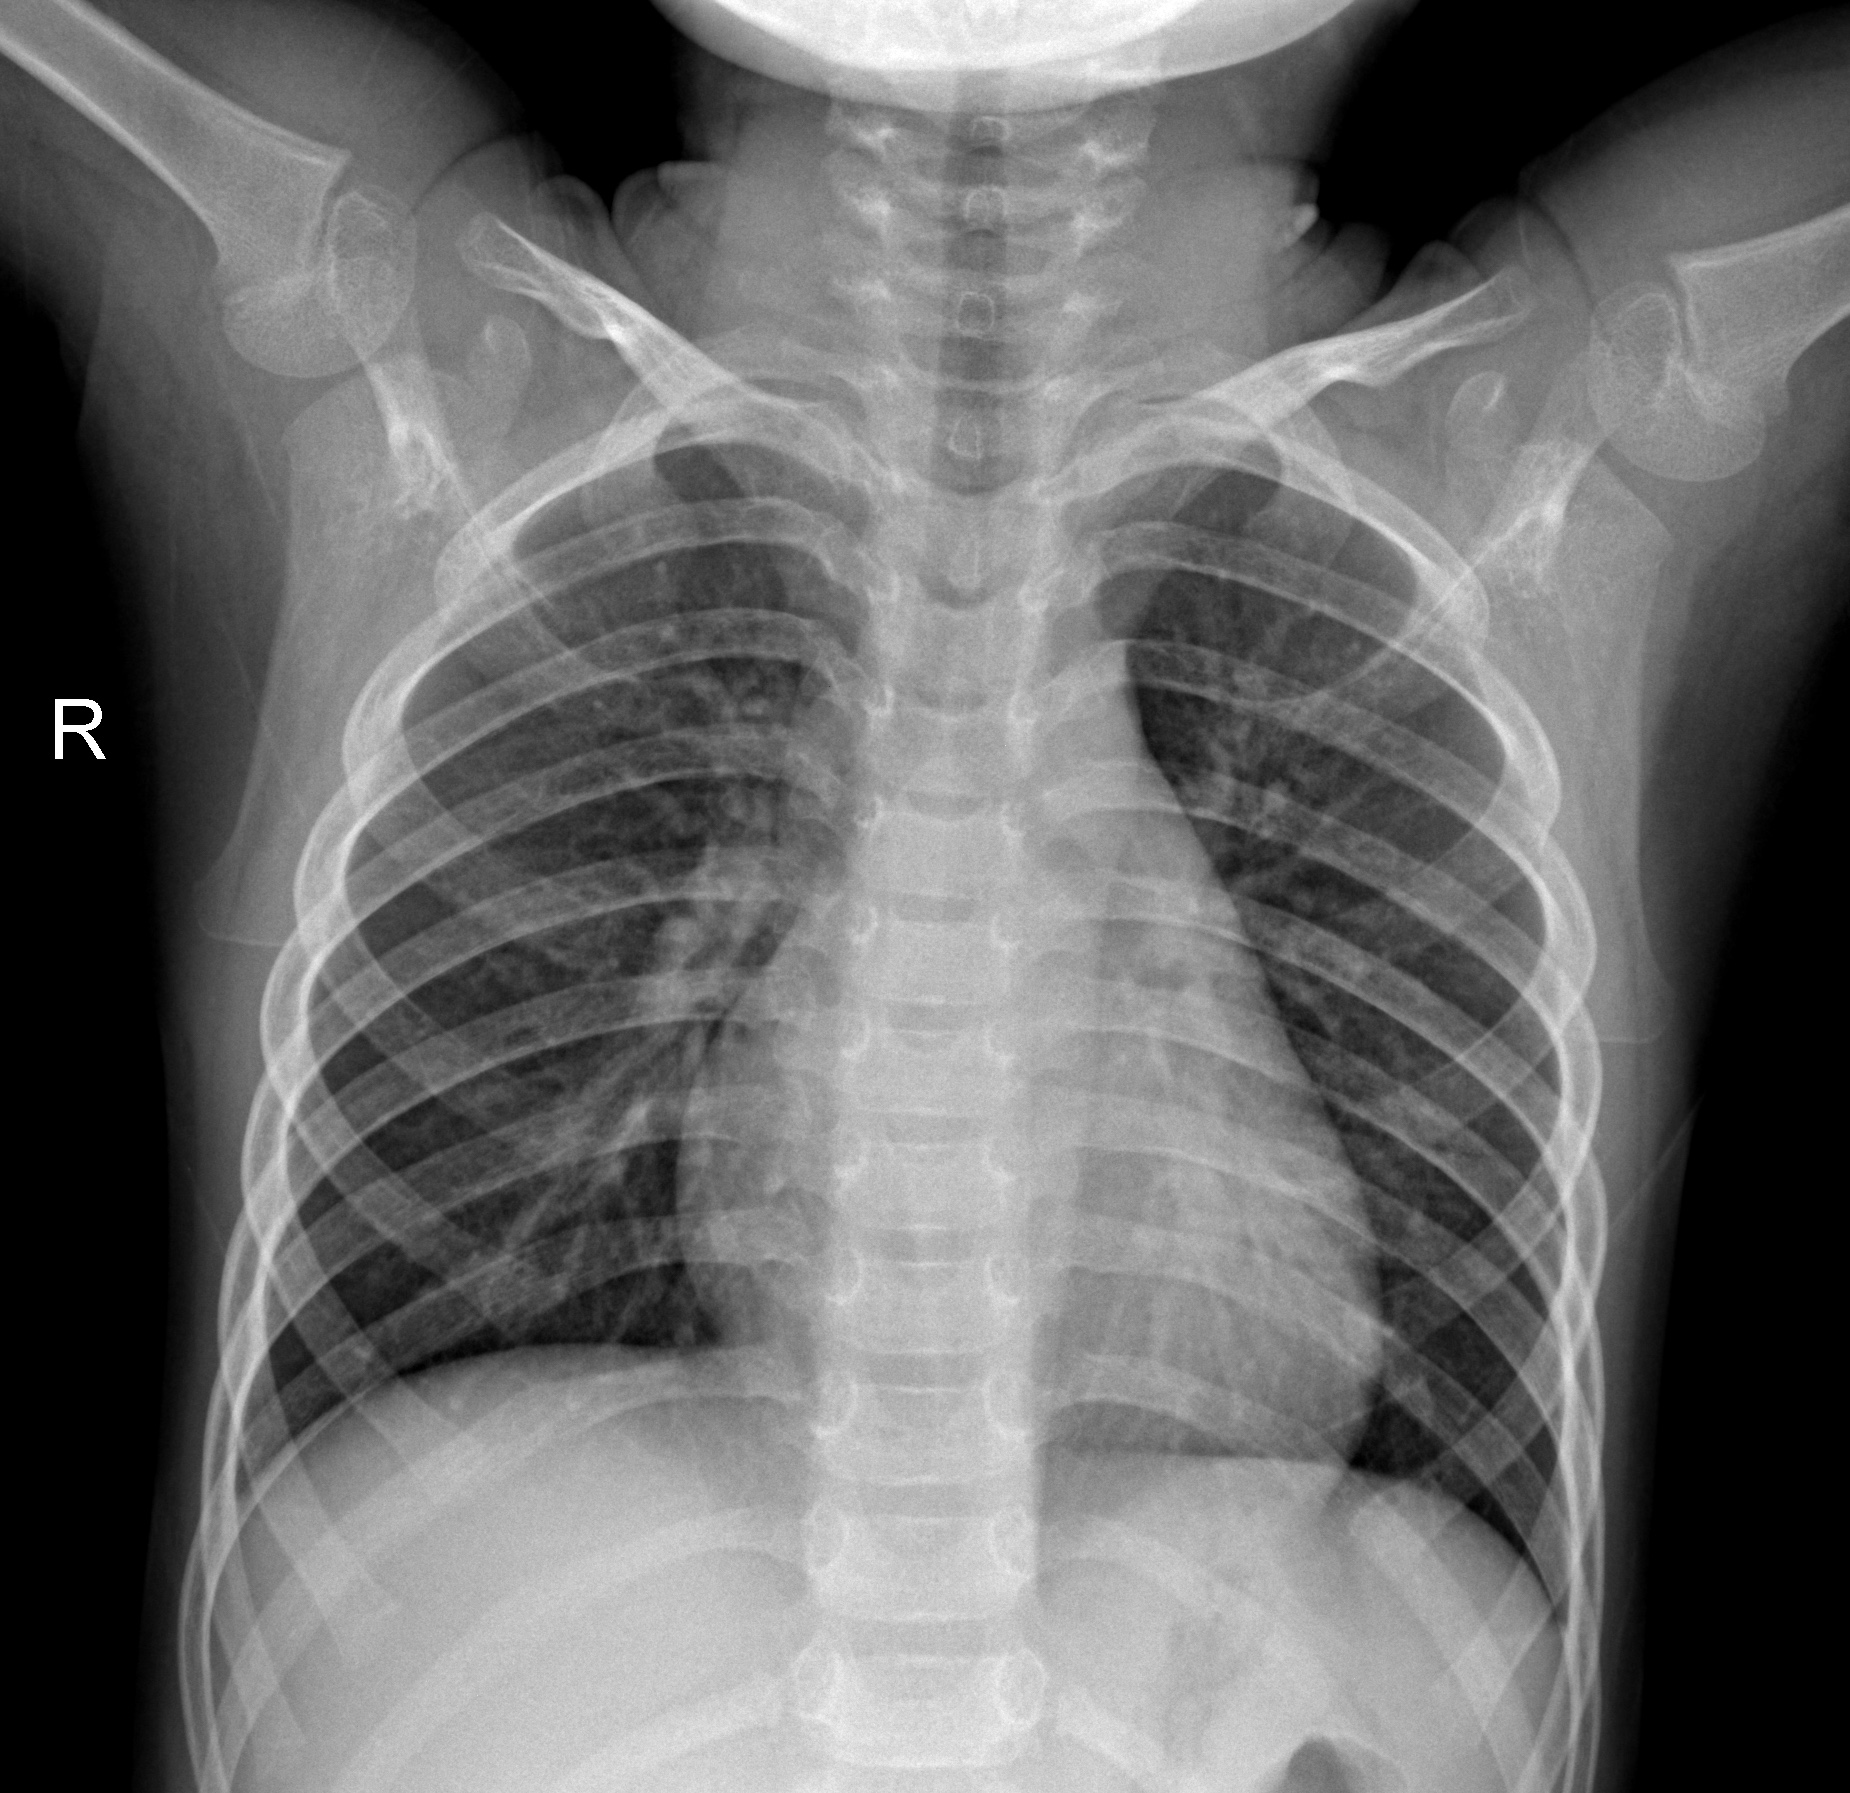
Diagnosis: NORMAL